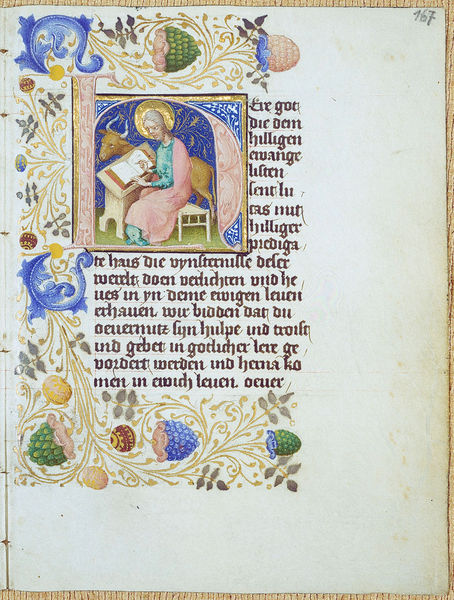
Titel: Lochner-Gebetsbuch
Künstler: Stefan Lochner
Institution: Darmstadt, Universitäts- und Landesbibliothek
Schlagwörter: blau, gelb, grün, mund, rot, bibel, gold, girlande, pflanzen, trauben, schrift, papier, dekor, lesen, deutsch, buch, illustration, text, pult, gebetsbuch, heiligenschein, schreiben, heiliger, beere, stier, miniatur, buchmalerei, evangelist, evangelium, lukas, aquamarin, minuskel, lukasevangelium, illumination, deutsche schrift, 1200, heiliger lukas, sankt lukas